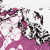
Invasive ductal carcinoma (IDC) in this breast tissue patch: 0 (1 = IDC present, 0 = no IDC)